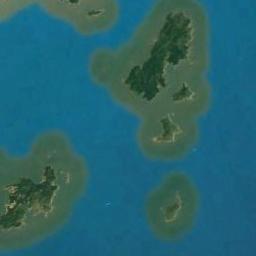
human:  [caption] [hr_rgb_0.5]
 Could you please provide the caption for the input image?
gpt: The archipelago with some islands of different sizes is surrounded by light blue waters .

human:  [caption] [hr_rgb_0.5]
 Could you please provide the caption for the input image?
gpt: There are many islands of different shapes and sizes .

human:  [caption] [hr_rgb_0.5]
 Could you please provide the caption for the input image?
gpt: The island is surrounded by sea .

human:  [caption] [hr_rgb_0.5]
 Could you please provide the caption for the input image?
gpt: There are three or five green islands on the blue sea .

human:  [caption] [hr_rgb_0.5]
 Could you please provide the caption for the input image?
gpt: There are several green islands on a blue sea .